Field crop: maize
Growth stage: 2
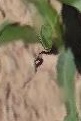
Species: maize